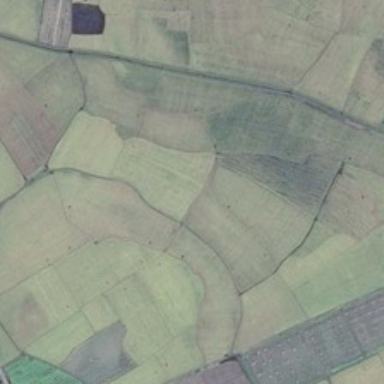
Many farmlands are in light green color .